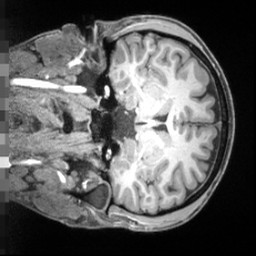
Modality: T1w
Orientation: coronal
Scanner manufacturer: siemens
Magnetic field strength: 3 T
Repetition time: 2.55 s